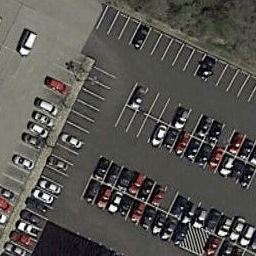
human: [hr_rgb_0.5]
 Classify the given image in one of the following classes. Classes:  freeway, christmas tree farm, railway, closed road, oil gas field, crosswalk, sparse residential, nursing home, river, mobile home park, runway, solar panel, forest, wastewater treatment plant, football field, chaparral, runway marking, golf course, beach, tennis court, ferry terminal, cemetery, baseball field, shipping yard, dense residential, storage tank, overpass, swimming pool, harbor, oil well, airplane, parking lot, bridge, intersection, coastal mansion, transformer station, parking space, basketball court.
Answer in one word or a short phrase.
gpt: parking lot